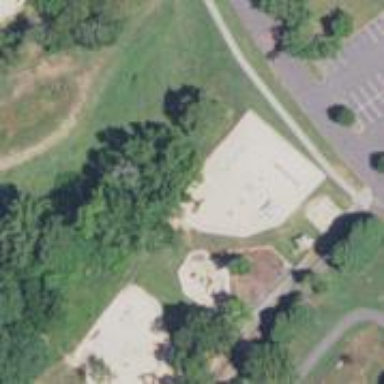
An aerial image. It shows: Playground area for leisure activities on the land.